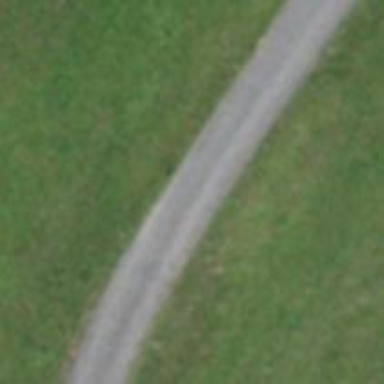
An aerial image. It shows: Unclassified road with grade 1 tracktype. It has sidewalks on both sides.